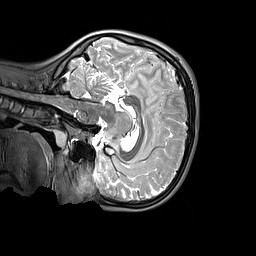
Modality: T2w
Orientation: sagittal
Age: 9
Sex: female
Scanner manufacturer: siemens
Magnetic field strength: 3 T
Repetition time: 3.2 s
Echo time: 0.408 s